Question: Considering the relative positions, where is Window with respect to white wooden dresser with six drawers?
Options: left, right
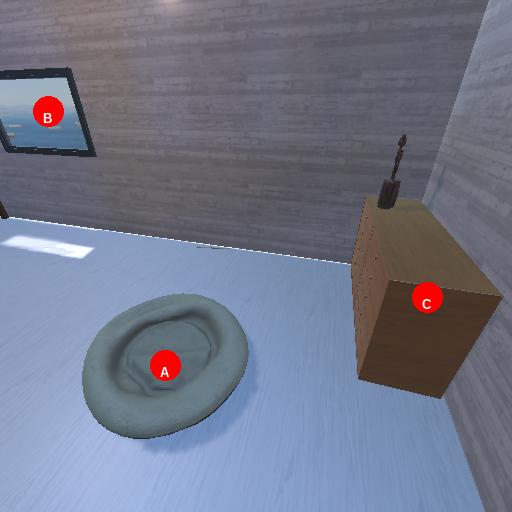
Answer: left